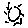
Label: sun